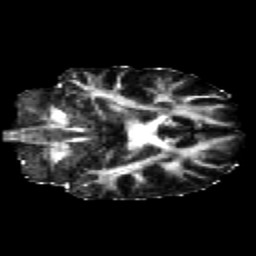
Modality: FA
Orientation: coronal
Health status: healthy
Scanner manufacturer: siemens
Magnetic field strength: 3 T
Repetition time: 12 s
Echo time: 0.092 s